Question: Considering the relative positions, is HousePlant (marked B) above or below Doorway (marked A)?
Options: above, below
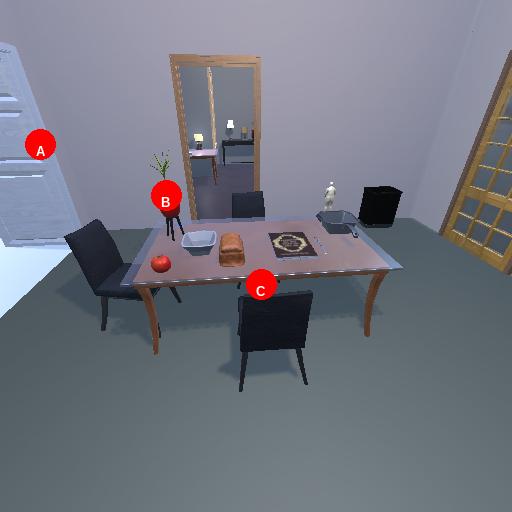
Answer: above